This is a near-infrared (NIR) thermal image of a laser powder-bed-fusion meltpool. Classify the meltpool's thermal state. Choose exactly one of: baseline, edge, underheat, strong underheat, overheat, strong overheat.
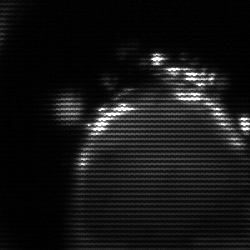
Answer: edge